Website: bh-photo
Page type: orders-overview
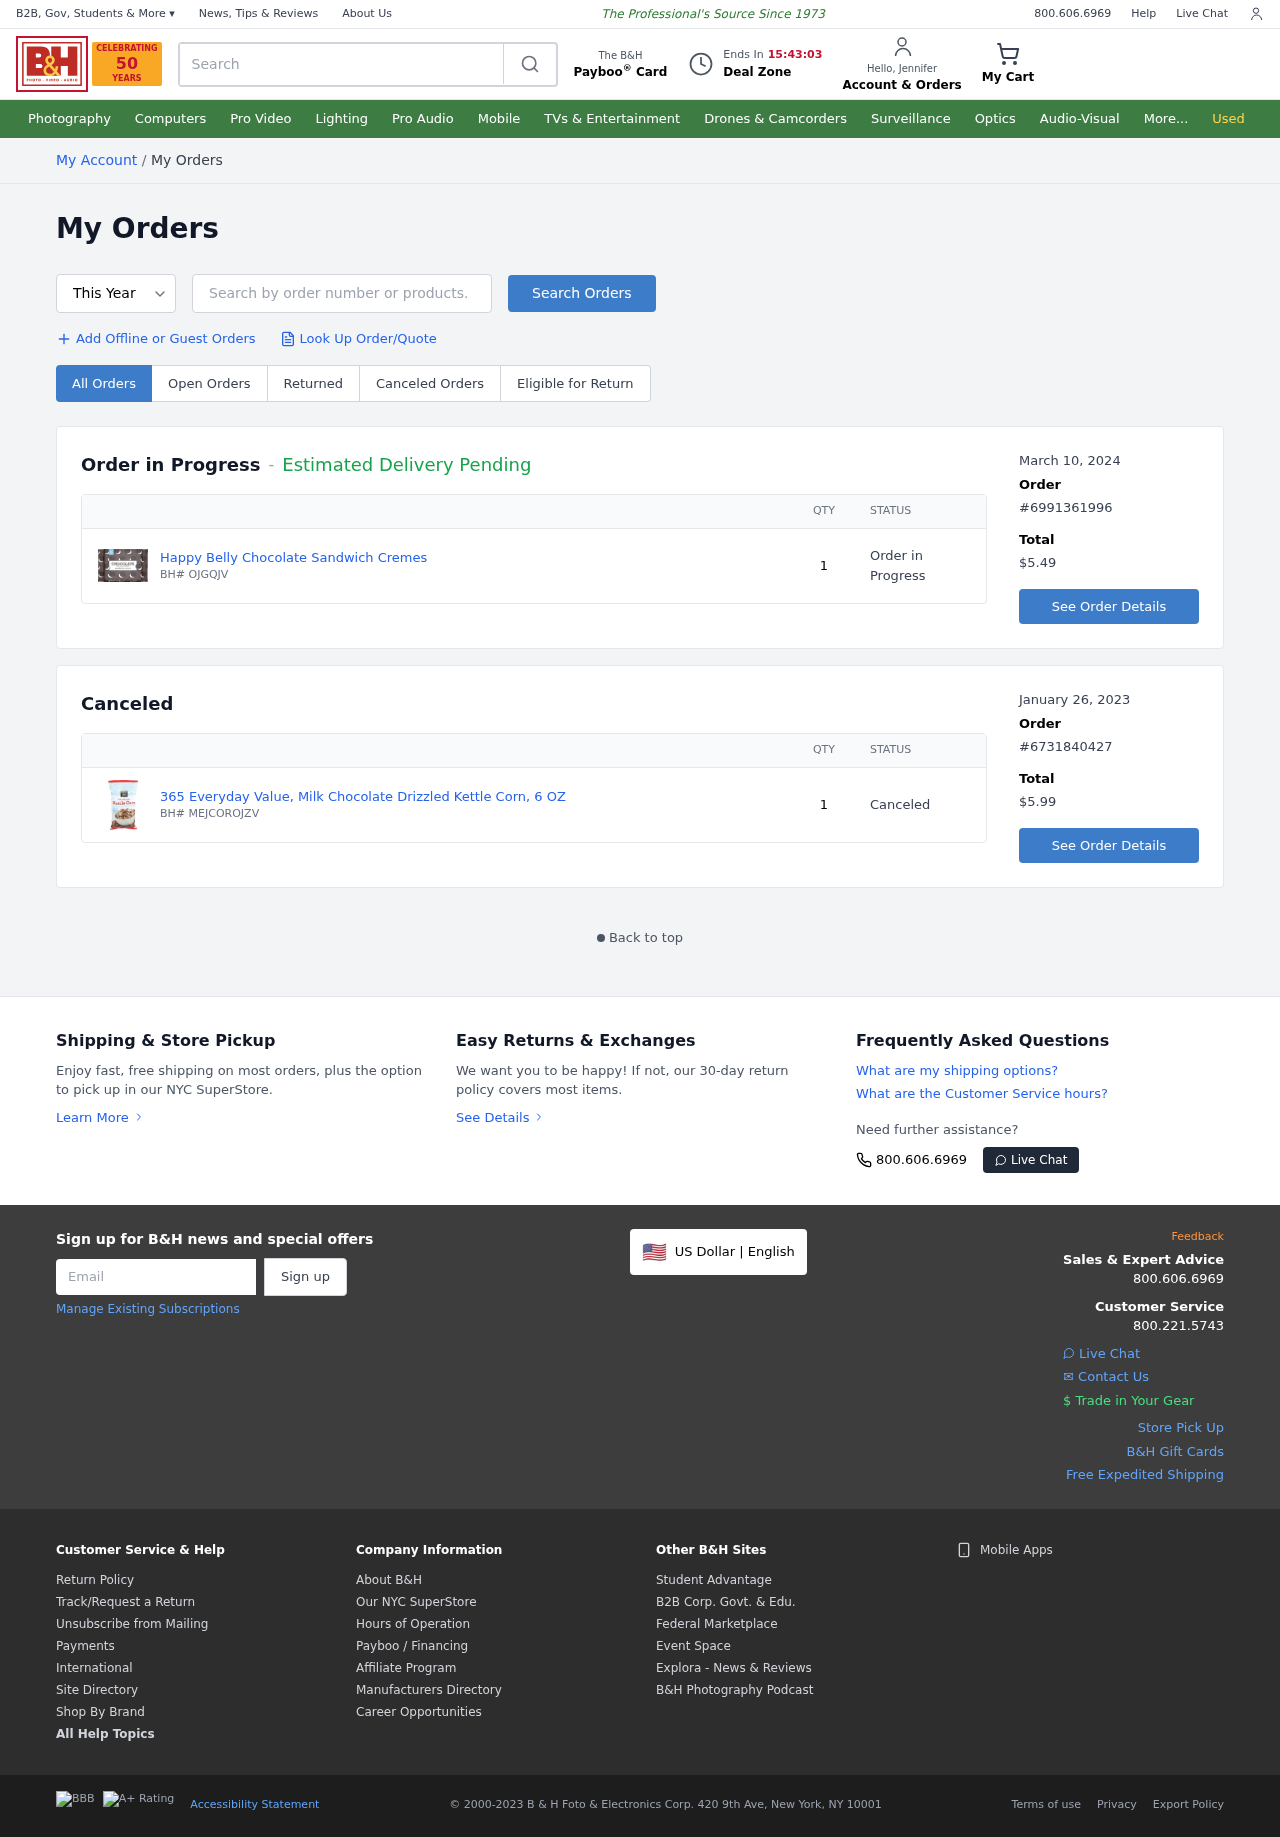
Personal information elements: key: PII_FIRSTNAME
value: Jennifer
Product elements: key: PRODUCT1_NAME
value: Happy Belly Chocolate Sandwich Cremes
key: PRODUCT1_QUANTITY
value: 1
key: PRODUCT2_NAME
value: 365 Everyday Value, Milk Chocolate Drizzled Kettle Corn, 6 OZ
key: PRODUCT2_QUANTITY
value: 1
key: PRODUCT1_SKU
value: BH# OJGQJV
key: PRODUCT2_SKU
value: BH# MEJCOROJZV
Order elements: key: ORDER_DATE
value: March 10, 2024
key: ORDER_ID
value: #6991361996
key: ORDER_TOTAL
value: $5.49
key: ORDER_DATE2
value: January 26, 2023
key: ORDER_ID2
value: #6731840427
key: ORDER_TOTAL2
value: $5.99
Search elements: key: HEADER_SEARCH
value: Search
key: SEARCH_ORDERS
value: Search by order number or products.